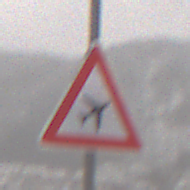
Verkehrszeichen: FlugbetriebLinks
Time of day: Midday
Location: Outdoor (Nature)
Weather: Overcast
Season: Winter
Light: Natural